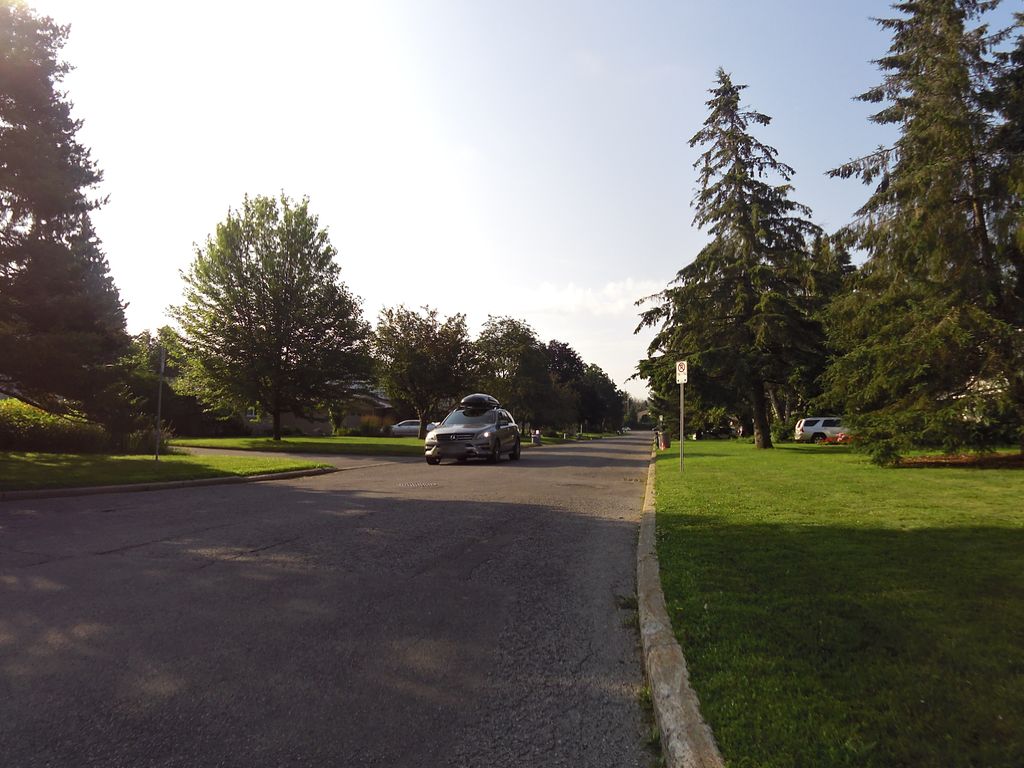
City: ottawa-gatineau